Aerial crown-view tile of a tropical tree (Barro Colorado Island, Panama), acquired 20250616:
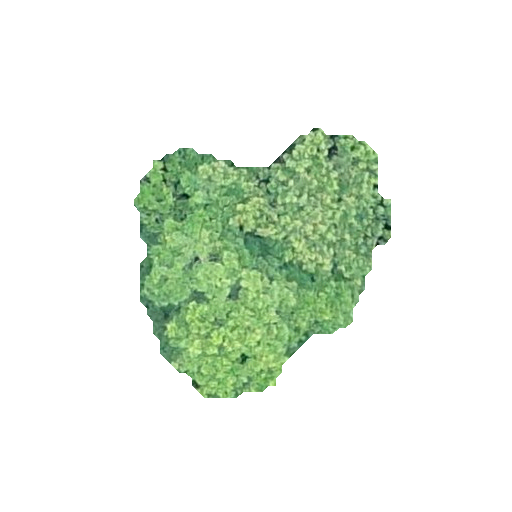
Species: Simarouba amara
GBIF accepted scientific name: Simarouba amara
Crown area: 70.121 m²